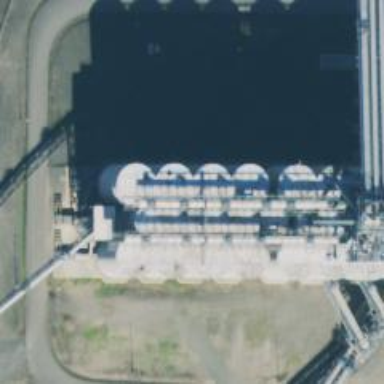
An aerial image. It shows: Silo.